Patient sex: M
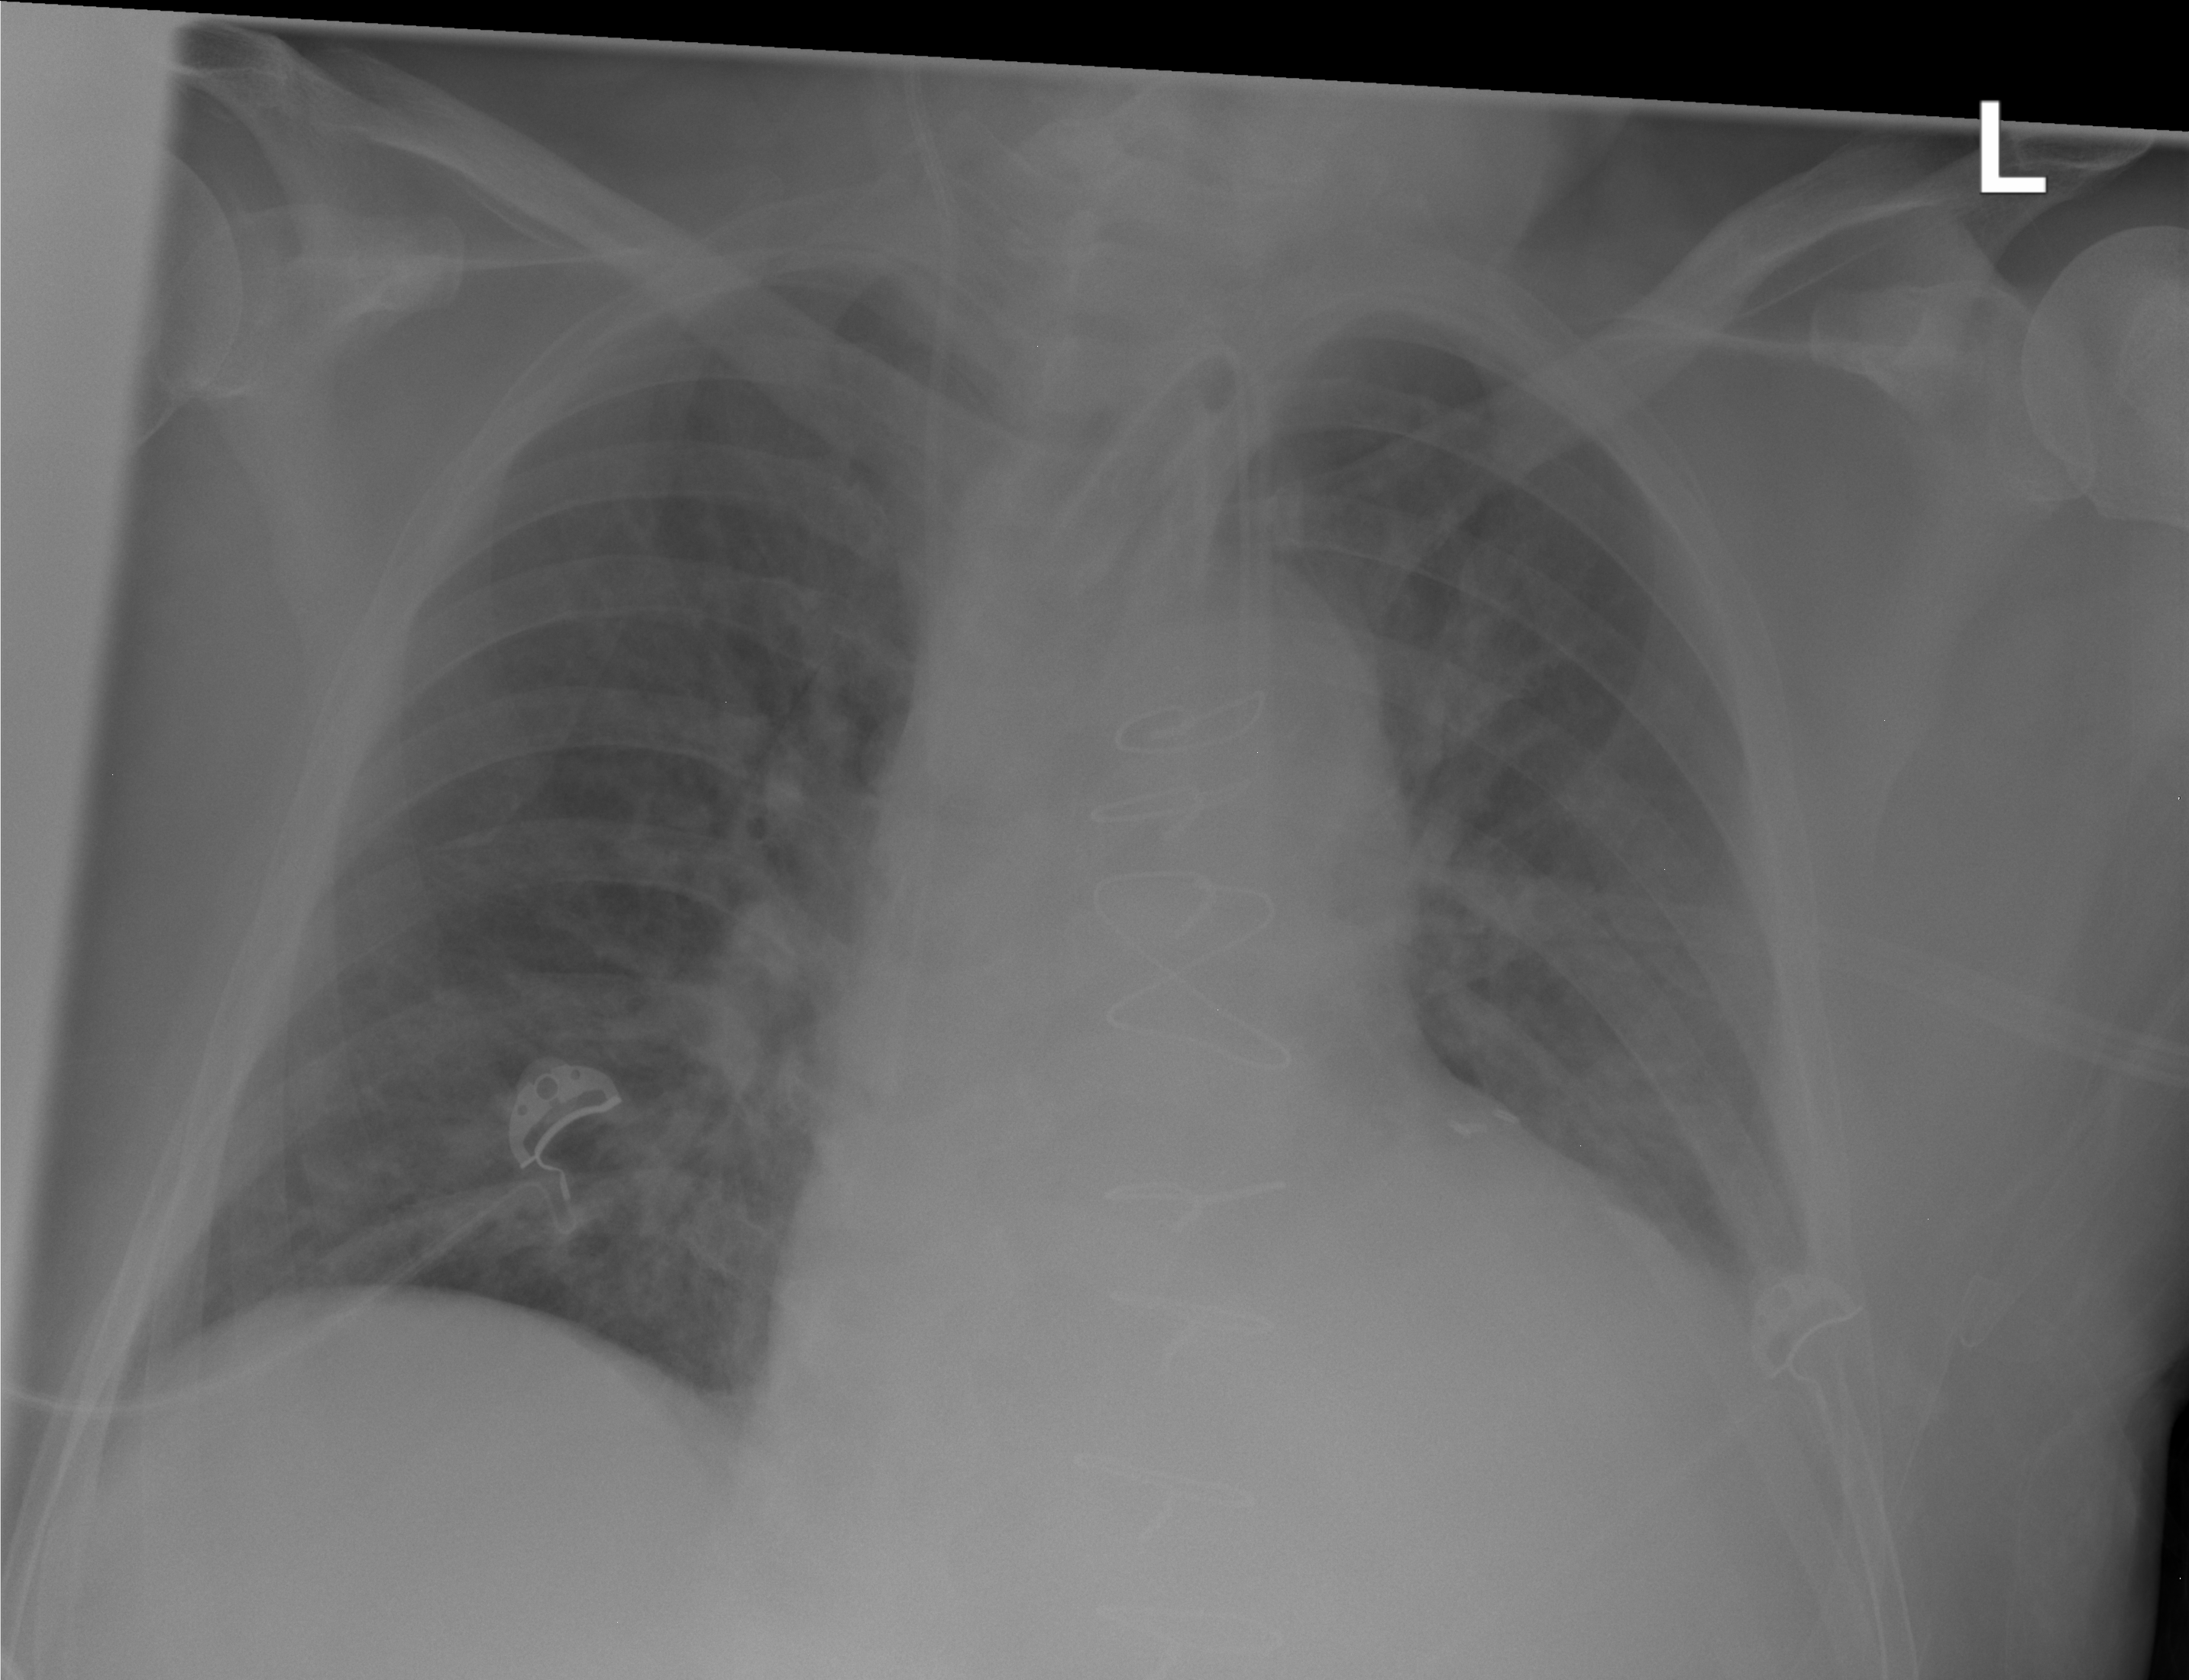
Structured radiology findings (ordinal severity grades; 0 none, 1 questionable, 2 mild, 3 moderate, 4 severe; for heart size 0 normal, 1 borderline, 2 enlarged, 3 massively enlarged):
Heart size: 2
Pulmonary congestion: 2
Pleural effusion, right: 0
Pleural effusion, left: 0
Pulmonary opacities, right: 0
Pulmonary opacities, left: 0
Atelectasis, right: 0
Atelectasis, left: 0